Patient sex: M
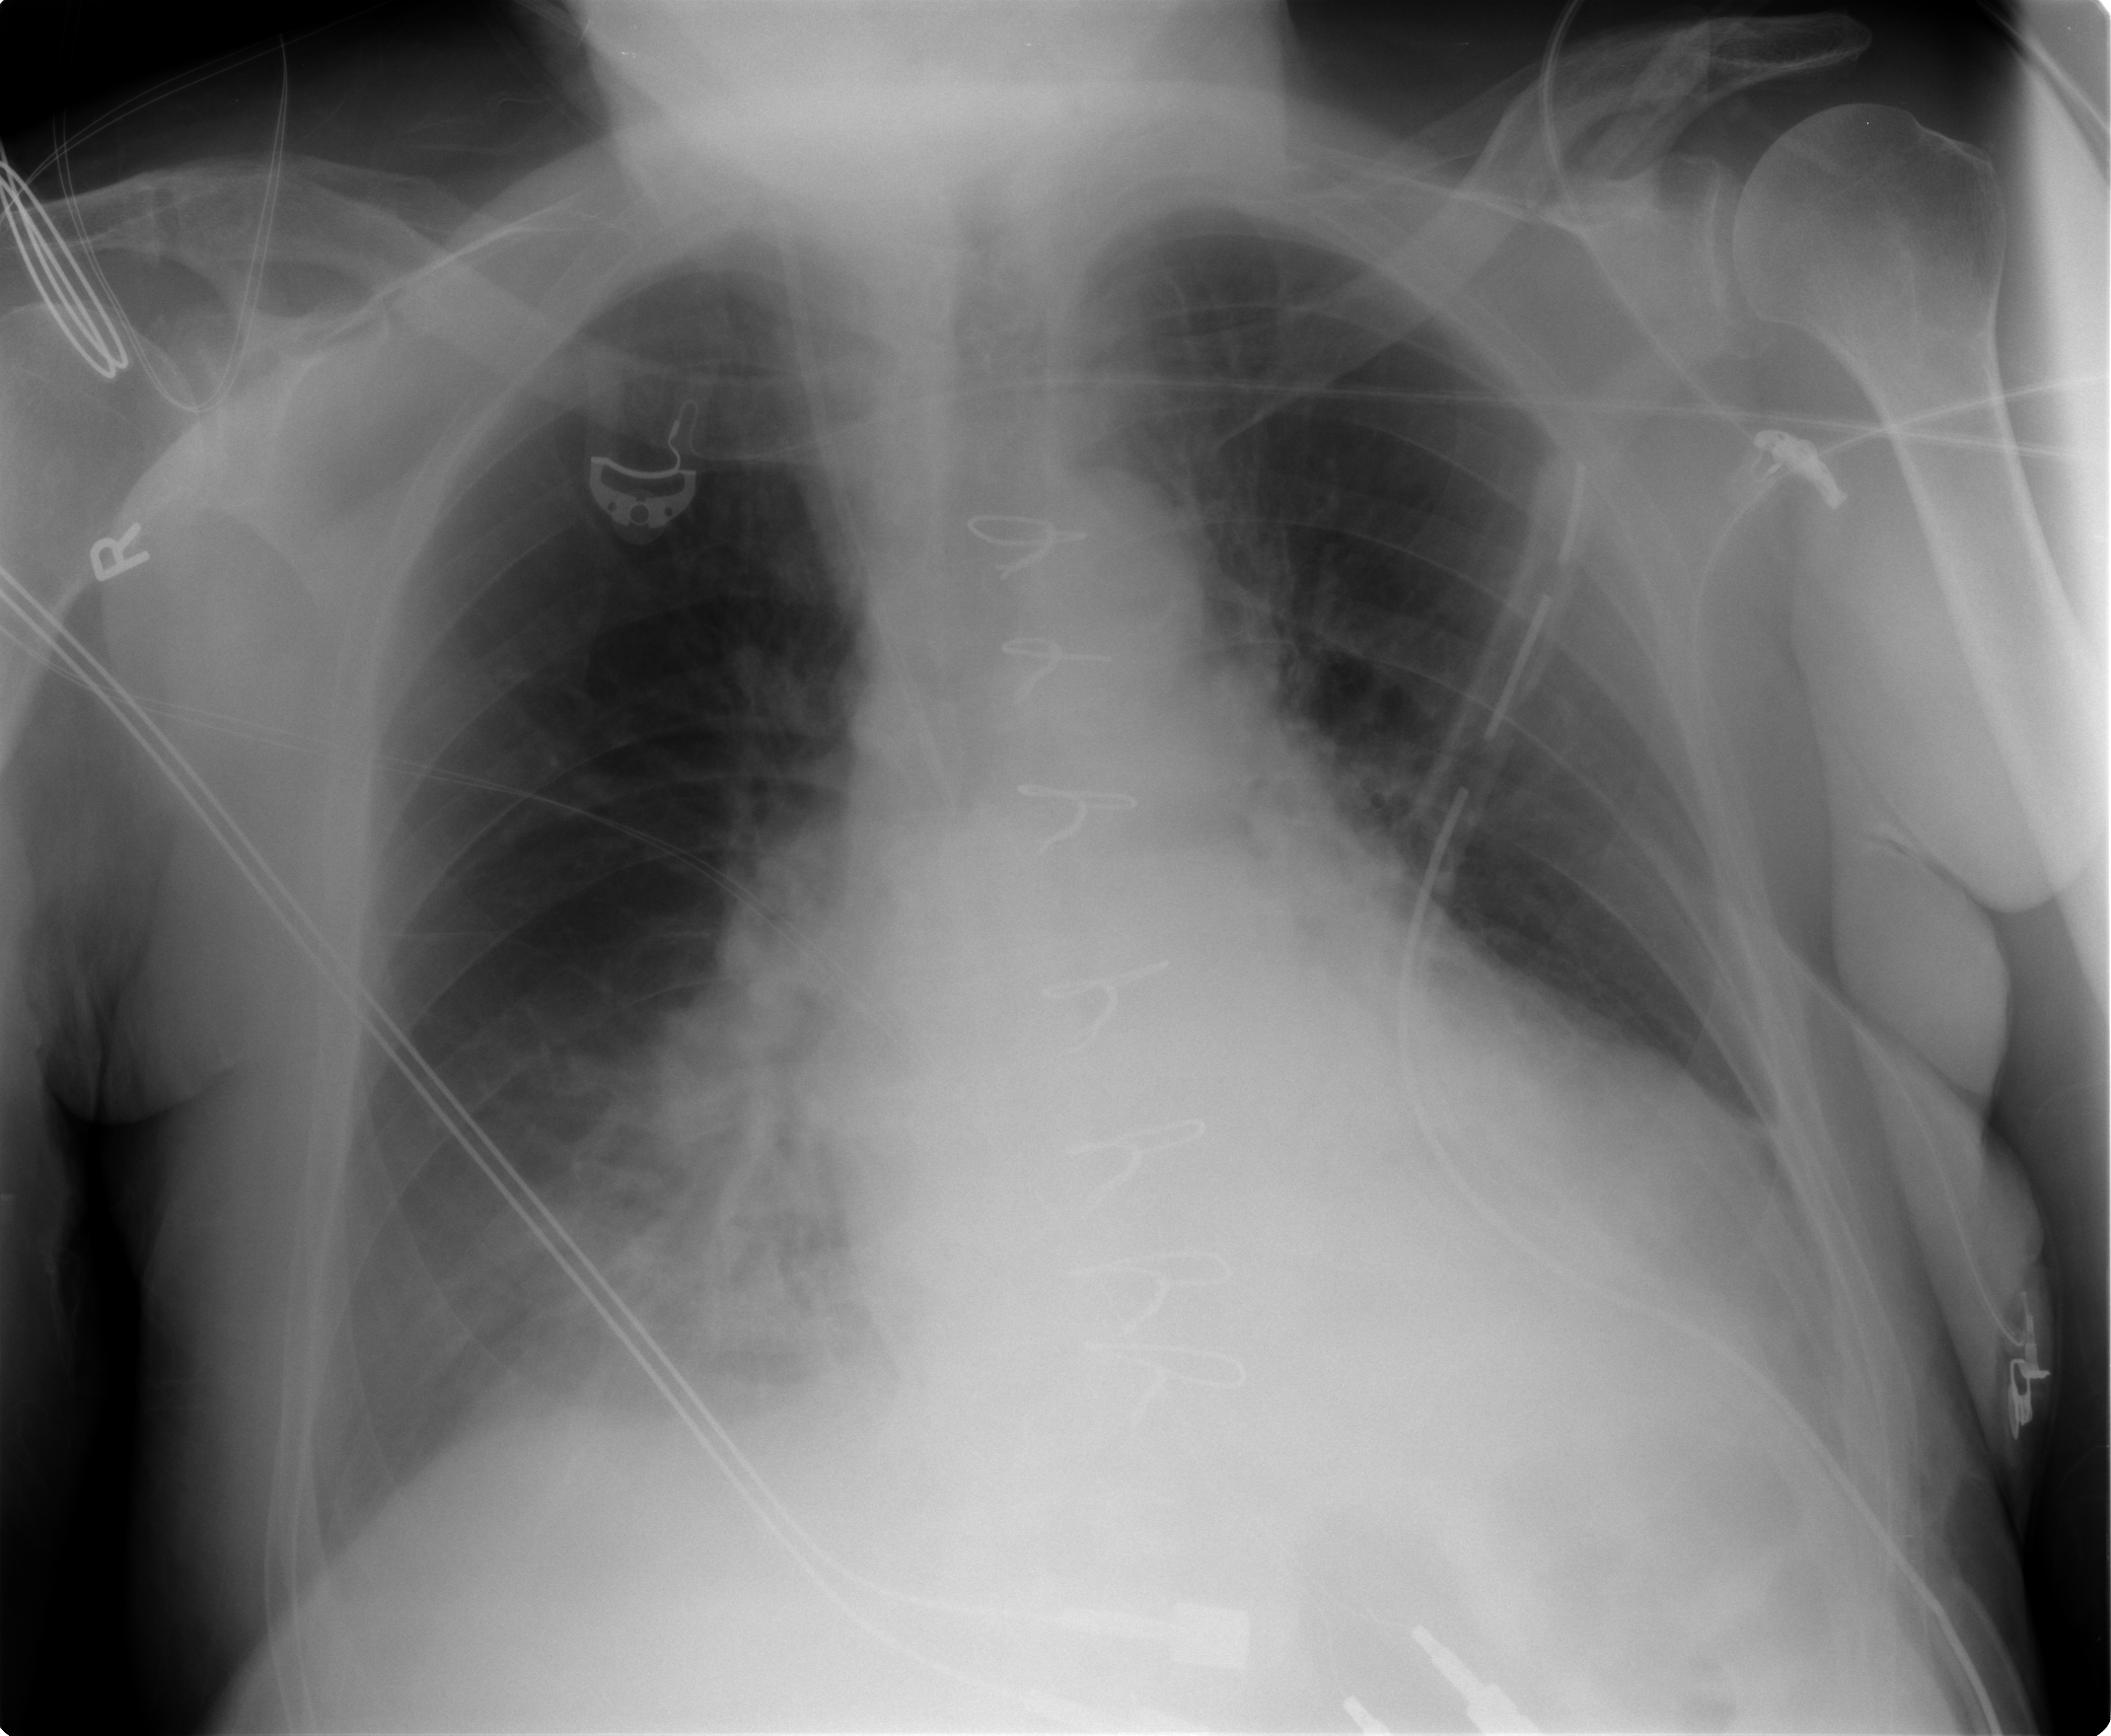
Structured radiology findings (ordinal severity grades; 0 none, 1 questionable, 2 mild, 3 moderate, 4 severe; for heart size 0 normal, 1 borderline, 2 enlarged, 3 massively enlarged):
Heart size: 0
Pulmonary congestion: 0
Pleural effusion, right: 0
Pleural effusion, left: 0
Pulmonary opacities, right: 0
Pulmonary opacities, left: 0
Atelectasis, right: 2
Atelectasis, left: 0